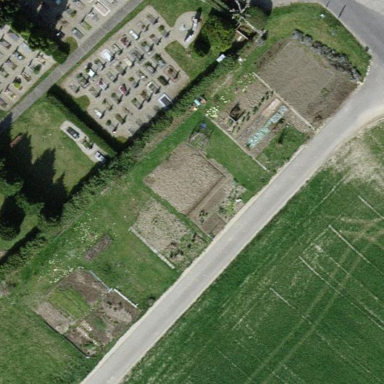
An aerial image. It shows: Area designated for allotments.